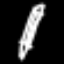
Label: pencil